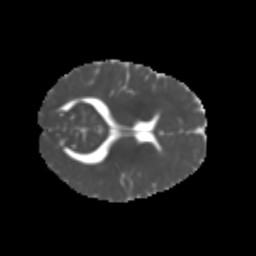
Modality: MD
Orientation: axial
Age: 7
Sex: female
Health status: healthy